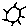
Label: sun